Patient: sex M, age 17
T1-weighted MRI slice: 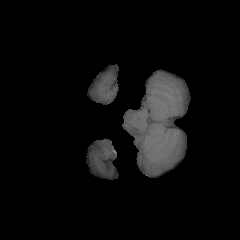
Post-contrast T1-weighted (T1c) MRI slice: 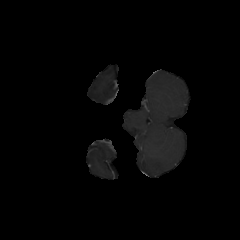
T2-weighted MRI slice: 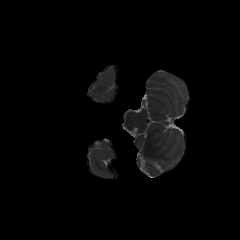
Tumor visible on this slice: no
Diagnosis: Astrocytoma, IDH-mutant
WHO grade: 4